Question: As you can see the program is being used on Ubuntu and they are using it for game development.

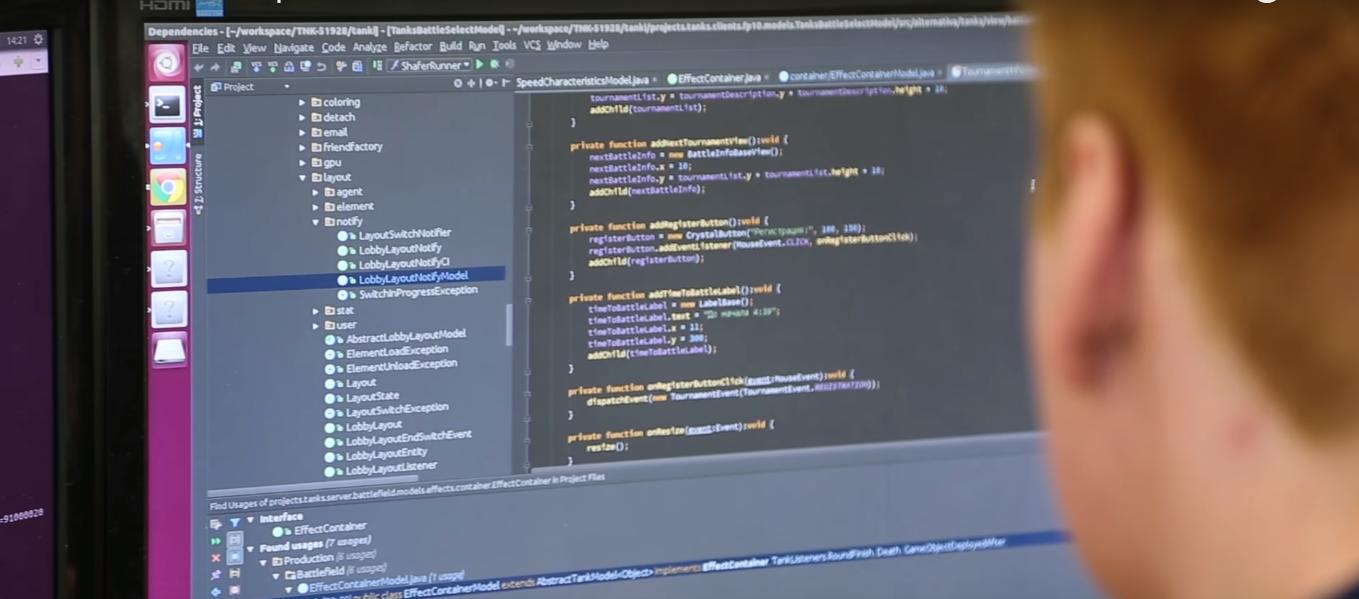
Answer: Based on the <URL>